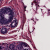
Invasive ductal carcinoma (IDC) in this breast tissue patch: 0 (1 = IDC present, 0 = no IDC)